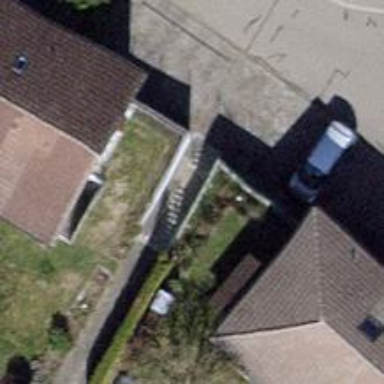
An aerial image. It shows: Road with steps.